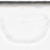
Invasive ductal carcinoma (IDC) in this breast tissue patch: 0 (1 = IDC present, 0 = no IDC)